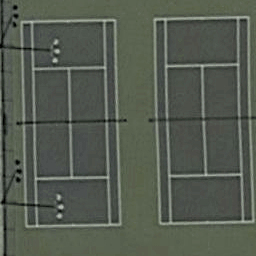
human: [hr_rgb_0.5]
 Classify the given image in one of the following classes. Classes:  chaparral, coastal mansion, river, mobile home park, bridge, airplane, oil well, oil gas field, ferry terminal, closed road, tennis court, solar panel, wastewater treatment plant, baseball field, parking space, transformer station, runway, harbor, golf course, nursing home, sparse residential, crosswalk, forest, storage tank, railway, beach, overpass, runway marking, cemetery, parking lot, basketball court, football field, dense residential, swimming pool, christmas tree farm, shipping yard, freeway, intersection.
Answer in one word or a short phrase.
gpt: tennis court